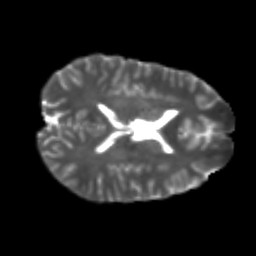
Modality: T2w
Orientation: axial
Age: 20
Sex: male
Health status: healthy
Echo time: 0.074 s